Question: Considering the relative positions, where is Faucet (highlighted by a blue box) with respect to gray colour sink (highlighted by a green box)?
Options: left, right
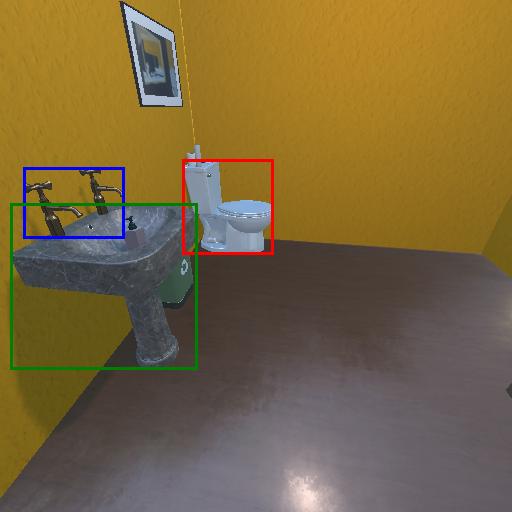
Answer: left